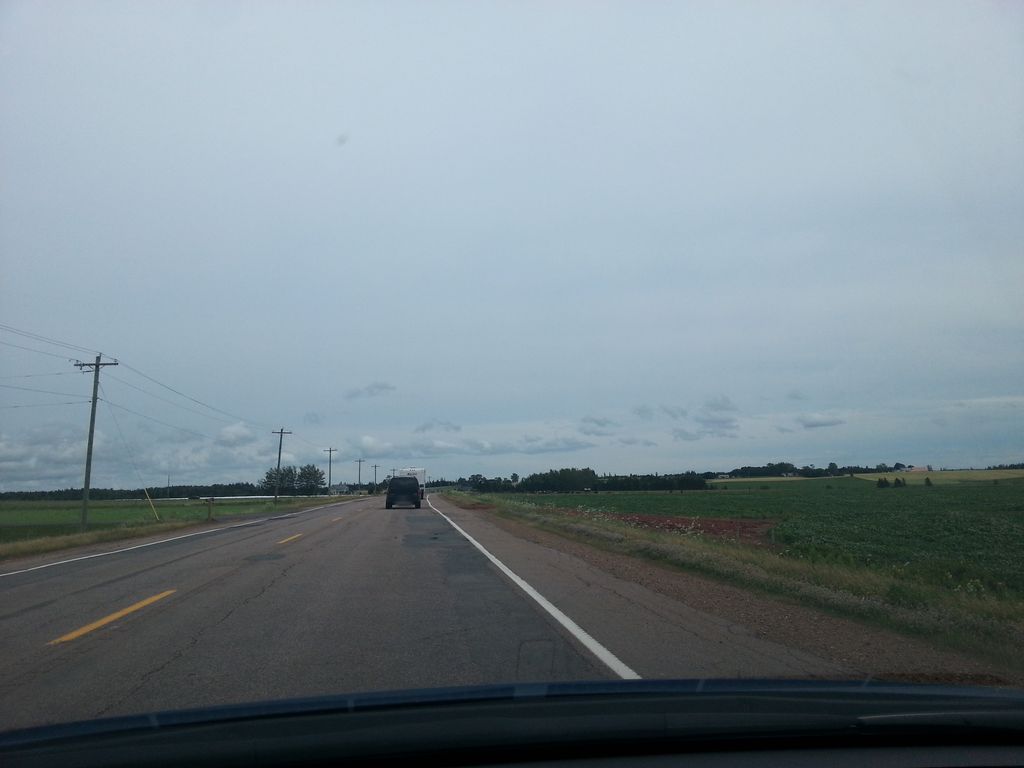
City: charlottetown